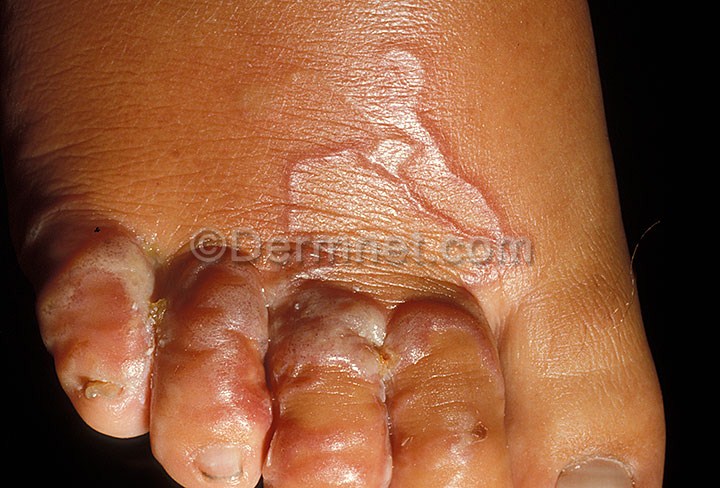
Disease: Scabies Lyme Disease and other Infestations and Bites